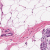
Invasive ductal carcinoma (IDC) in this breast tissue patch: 0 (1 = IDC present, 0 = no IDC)